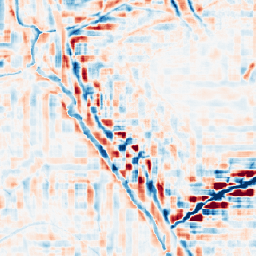
Category: wavelet
Decomposition family: wavelet_reverse_biorthogonal
Decomposition parameters: wavelet: rbio3.5
level: 4
Upsampling method: nearest
Upsampling parameters: scale: 4
Upsampling scale: 4